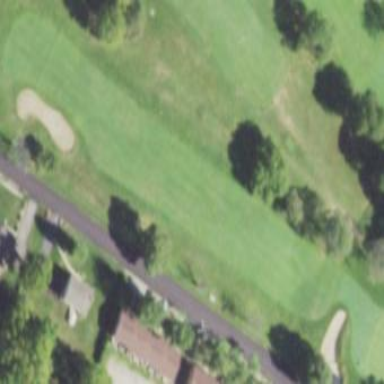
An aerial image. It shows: Green golf area with grass land use.